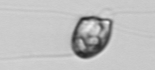
Label: flagellate_morphotype1